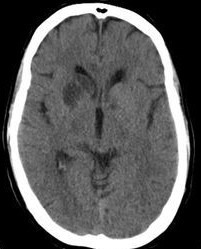
Label: notumor